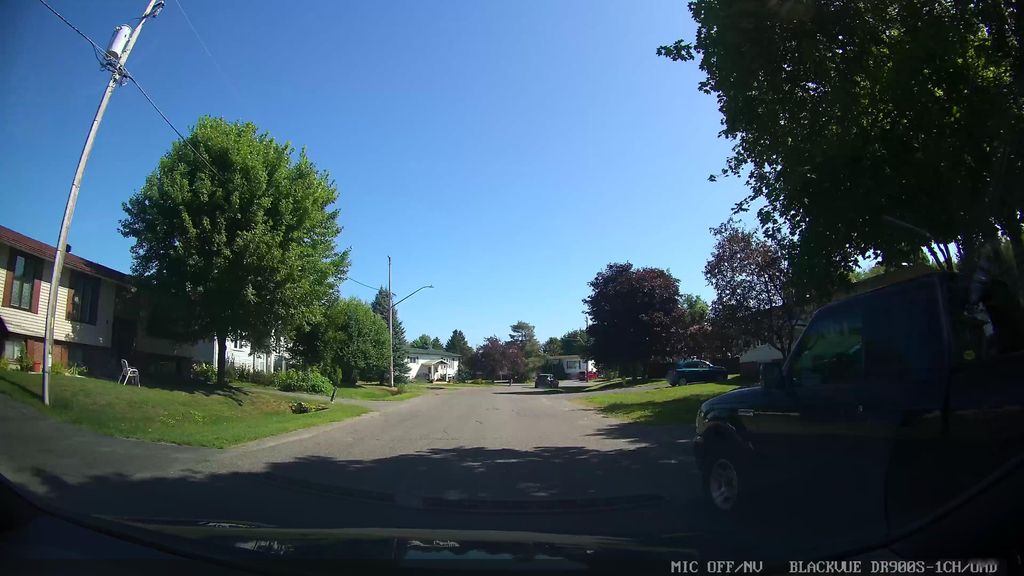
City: ottawa-gatineau